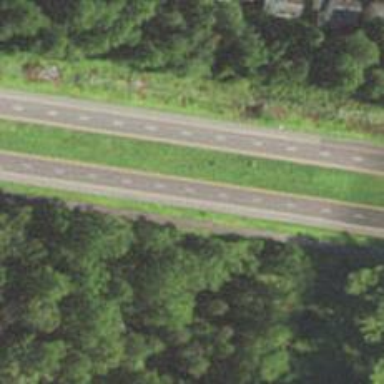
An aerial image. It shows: Trunk highway with expressway features.